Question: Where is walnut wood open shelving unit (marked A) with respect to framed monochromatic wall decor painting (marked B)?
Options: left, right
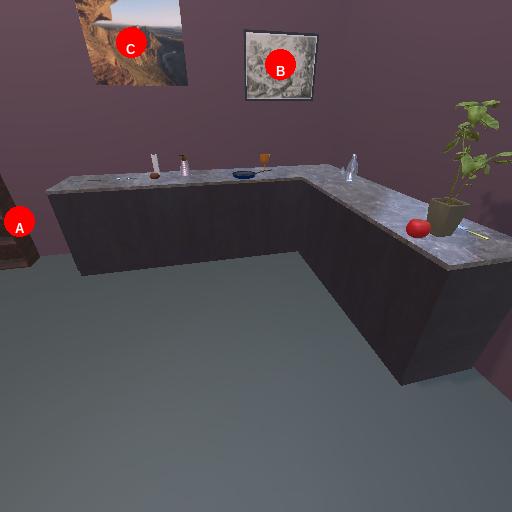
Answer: left